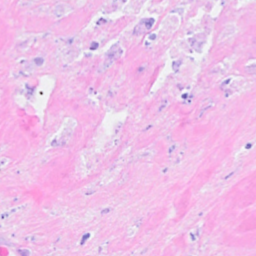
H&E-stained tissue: Breast